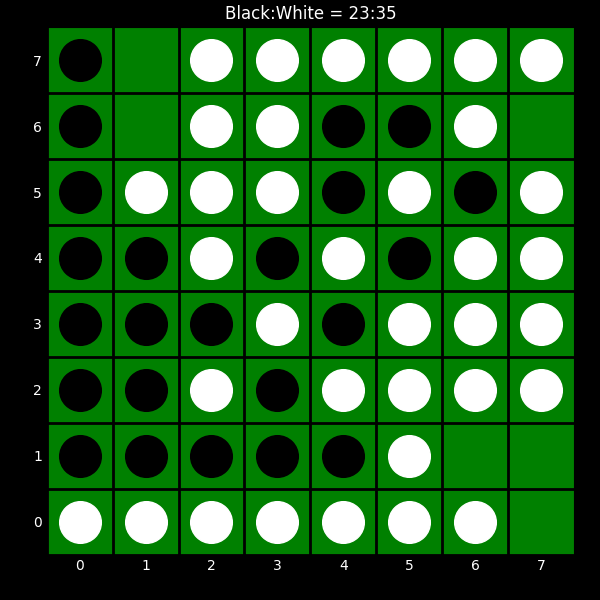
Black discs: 23
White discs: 35